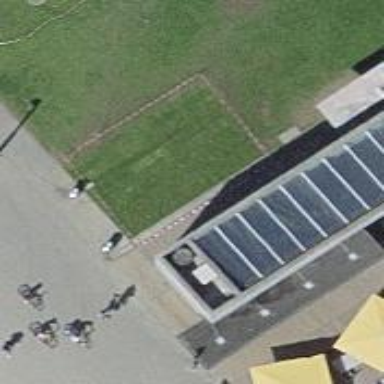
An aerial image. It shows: Building with flat roof.